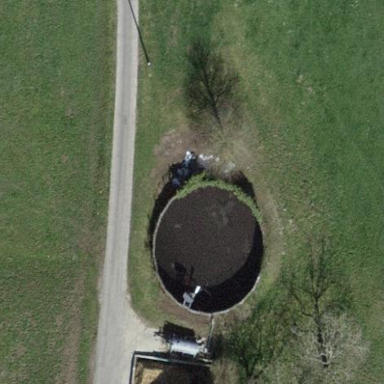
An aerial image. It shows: Storage tank that is man-made.